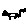
Label: cat